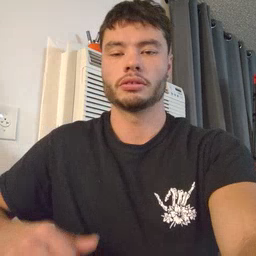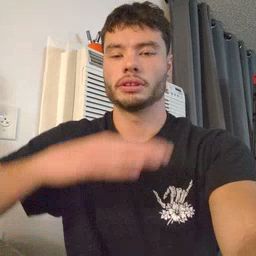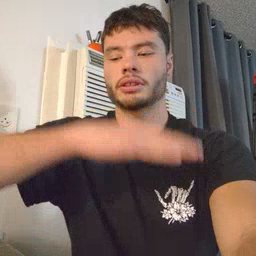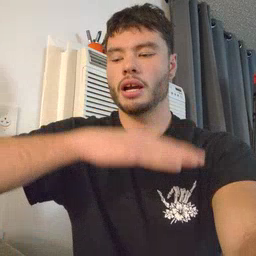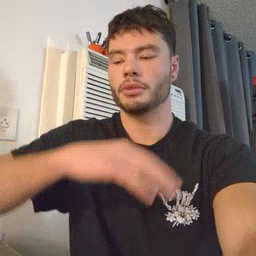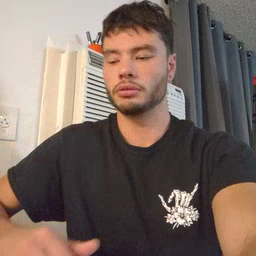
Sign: table